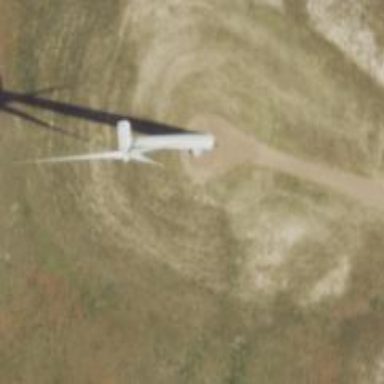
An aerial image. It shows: Wind generator powered by horizontal-axis wind turbine.